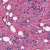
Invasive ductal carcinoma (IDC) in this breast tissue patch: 1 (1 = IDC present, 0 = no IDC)